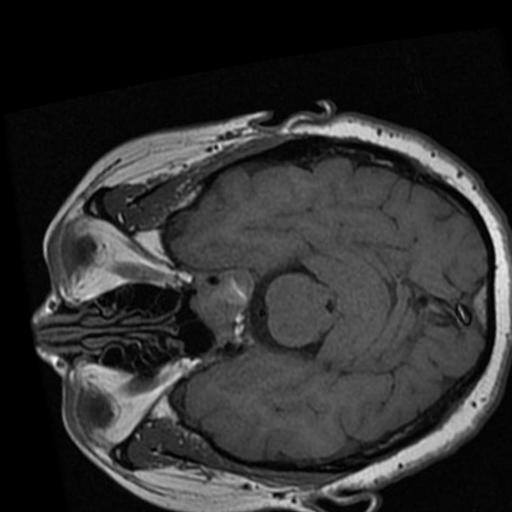
Label: brain_tumor